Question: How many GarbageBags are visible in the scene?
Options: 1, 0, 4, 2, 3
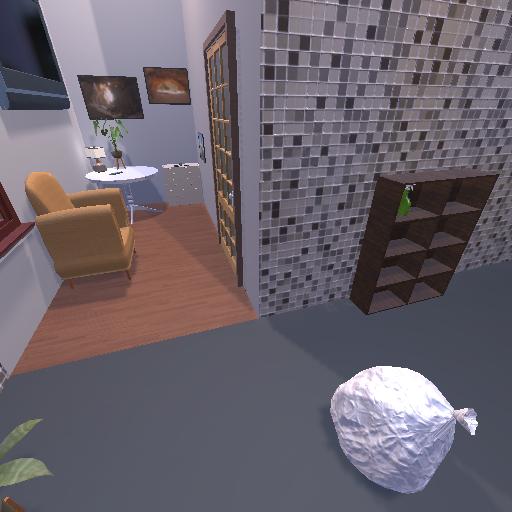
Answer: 1